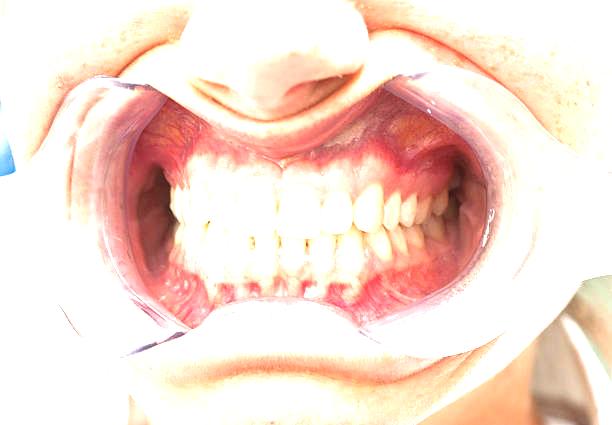
Condition: Gingivitis